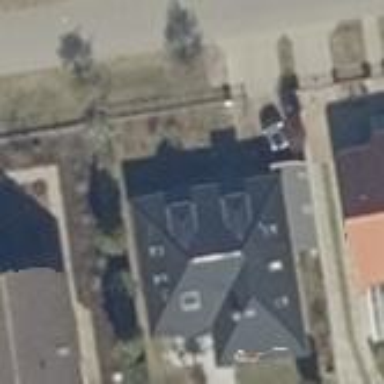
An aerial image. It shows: Simple house.